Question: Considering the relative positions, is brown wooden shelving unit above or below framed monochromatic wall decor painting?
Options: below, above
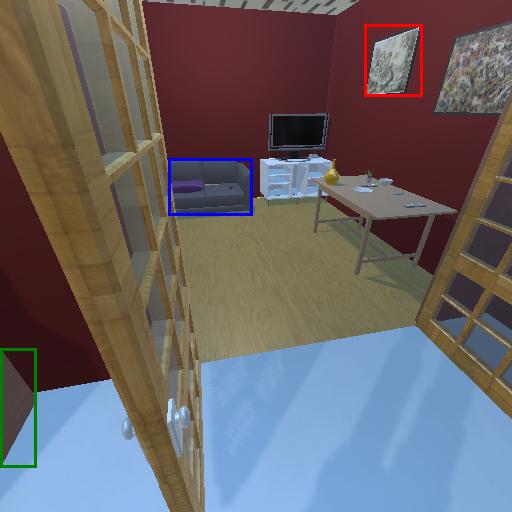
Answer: below